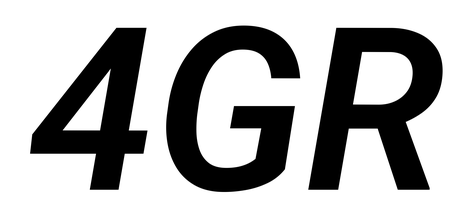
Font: Roboto-Italic_SemiBold_Italic